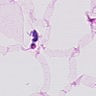
Metastatic tissue present: no